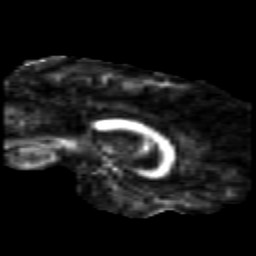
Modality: FA
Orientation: sagittal
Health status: healthy
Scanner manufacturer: siemens
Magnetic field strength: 3 T
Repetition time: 10 s
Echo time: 0.092 s